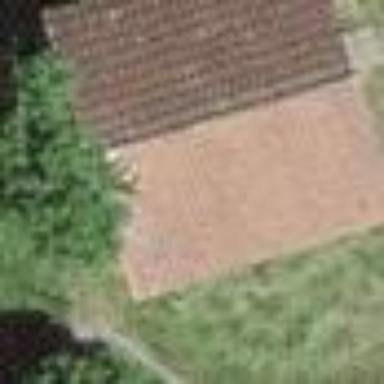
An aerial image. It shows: Rural barn.